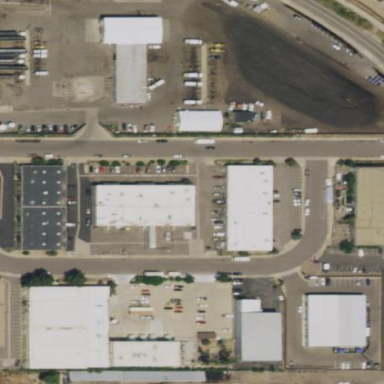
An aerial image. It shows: Industrial area.